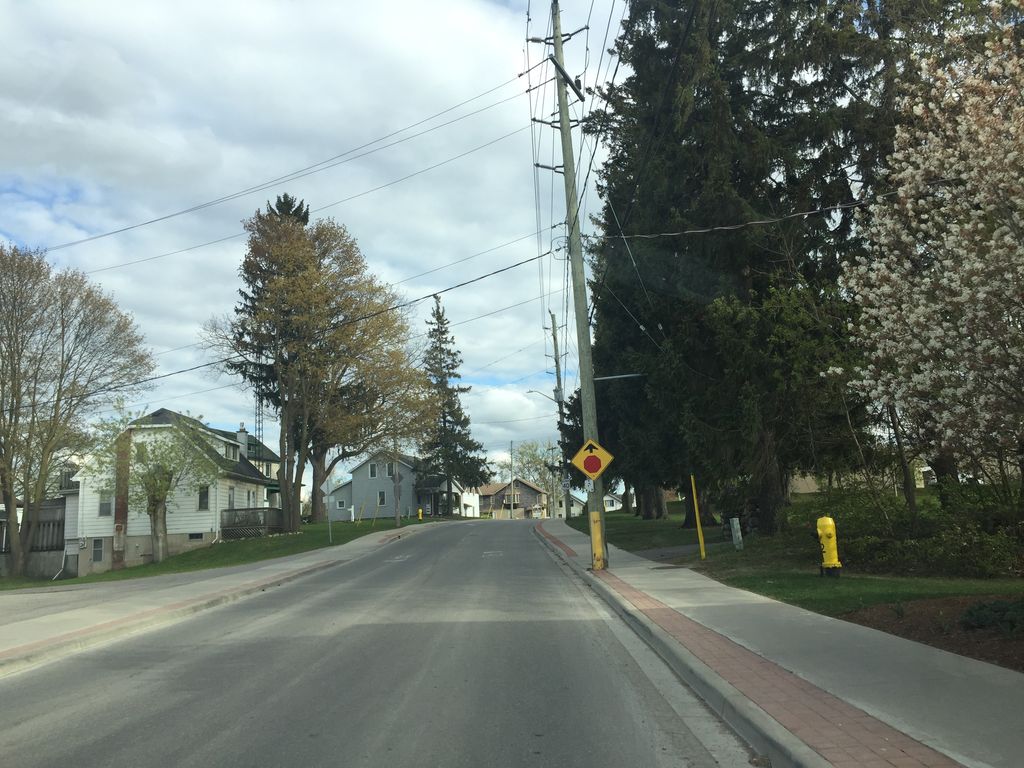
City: kitchener-waterloo